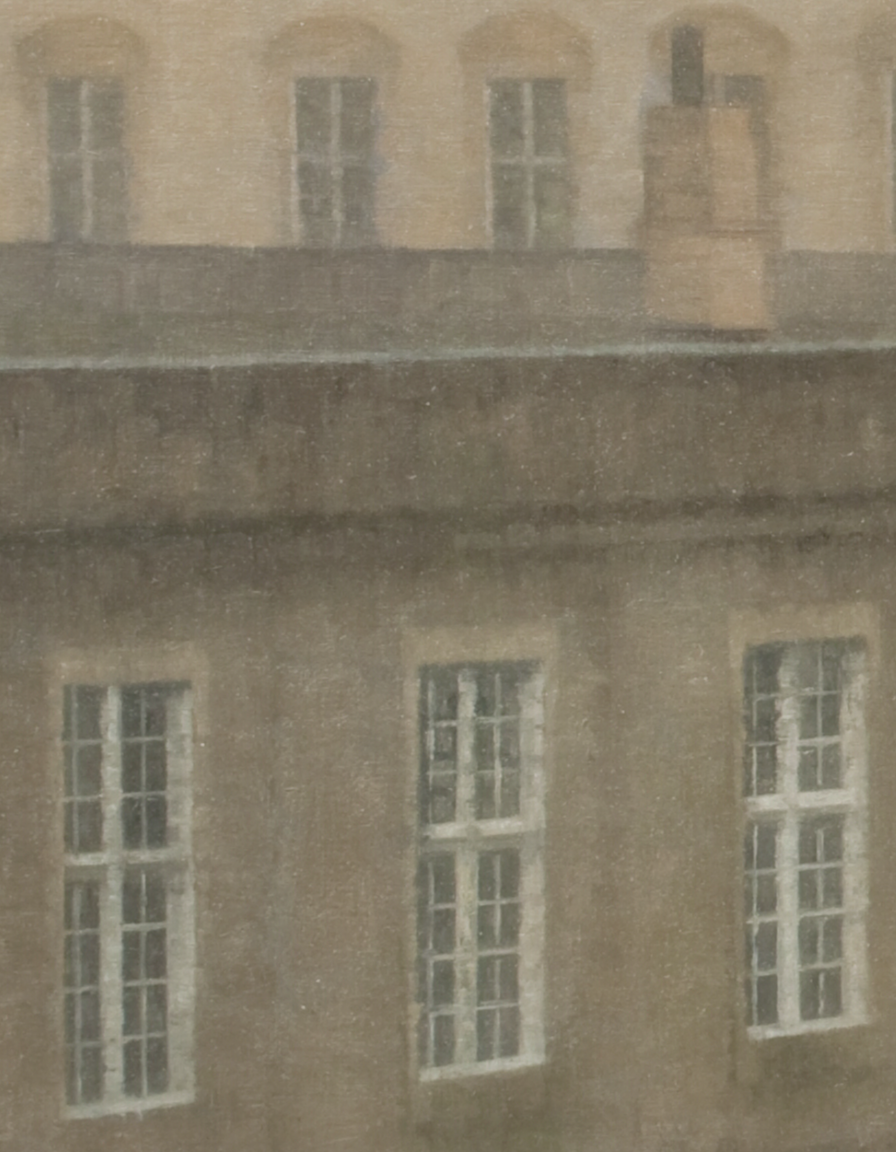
exterior wall, medium, overcast daylight, pale stone building facade with two floors visible, row of small arched attic windows above heavy cornice, three tall white-framed windows on main floor below, chimney stack at upper right, muted warm-grey stone surface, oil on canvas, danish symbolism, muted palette